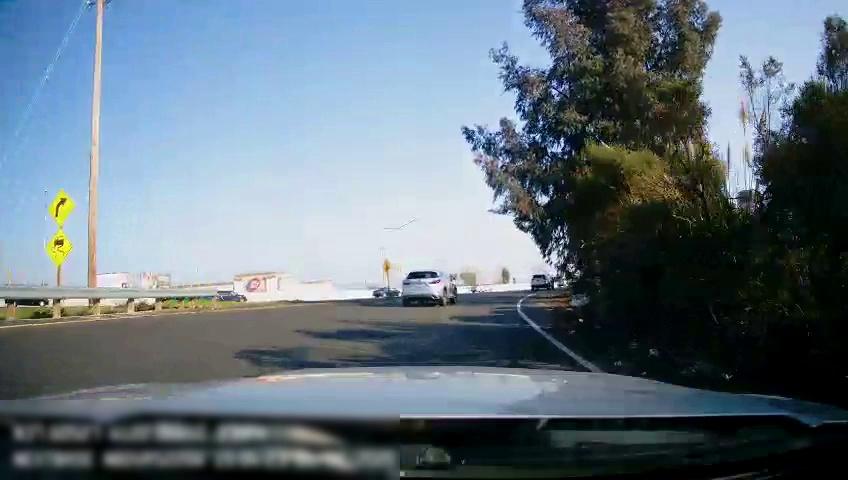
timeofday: Day
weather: Sunny
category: Drivable Space
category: Vehicles | SUV
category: Vehicles | SUV
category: Vehicles | Car
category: Vehicles | SUV
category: Vehicles | Car
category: Lanes | Current Lane
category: Lanes | Alternate Lane
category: Traffic | Signs
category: Traffic | Signs
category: Traffic | Signs